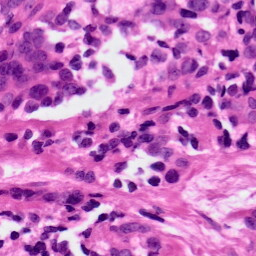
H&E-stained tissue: Ovarian